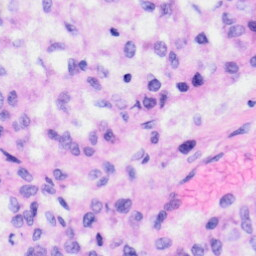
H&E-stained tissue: Liver